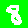
Digit: 8